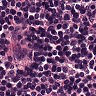
Metastatic tissue present: no